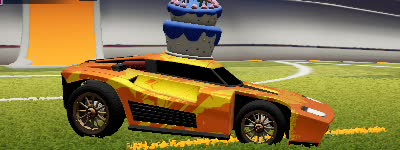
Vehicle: breakout